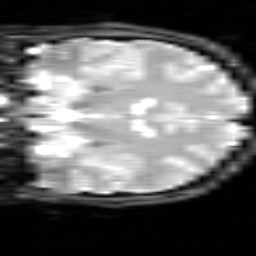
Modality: inplaneT2
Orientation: coronal
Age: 22
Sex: male